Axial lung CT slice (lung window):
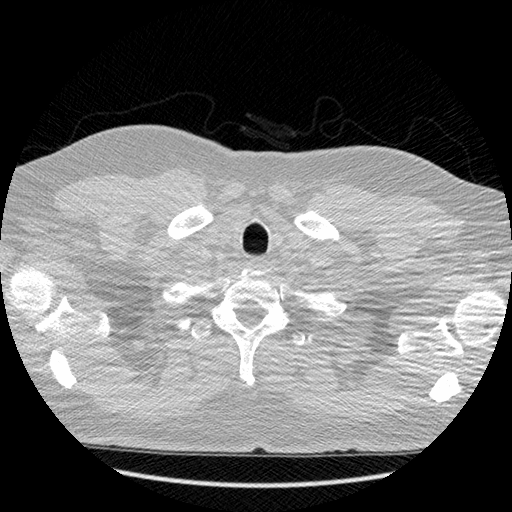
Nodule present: no